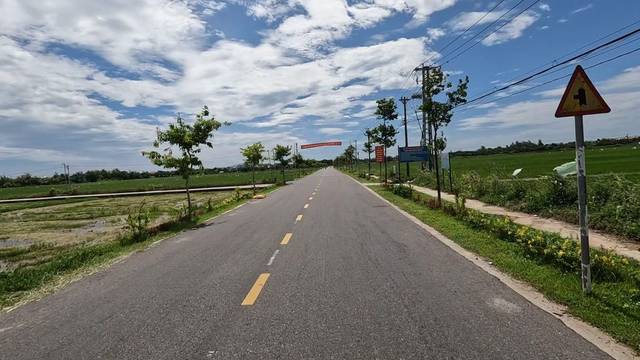
Region: Vietnam
Coordinates: 15.883, 108.359